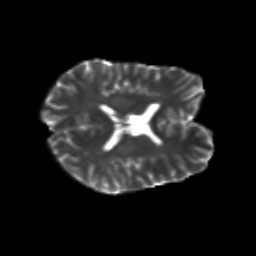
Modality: T2w
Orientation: axial
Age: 29
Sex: male
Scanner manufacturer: siemens
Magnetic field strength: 3 T
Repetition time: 3.5 s
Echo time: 0.104 s